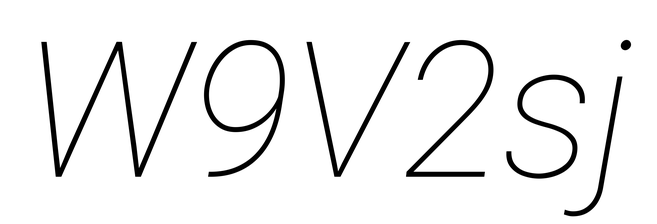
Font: Roboto-Italic_Thin_Italic